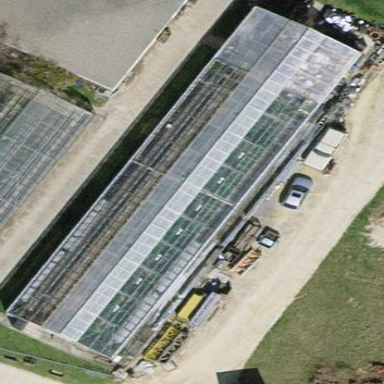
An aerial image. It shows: Area dedicated to greenhouse horticulture.